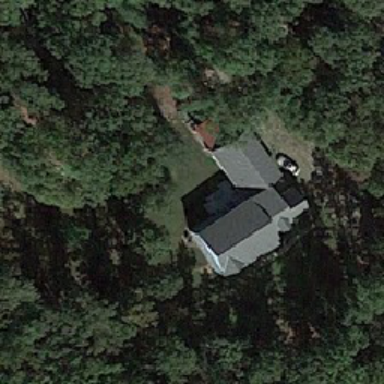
There is a hot spring pool on the green hill .